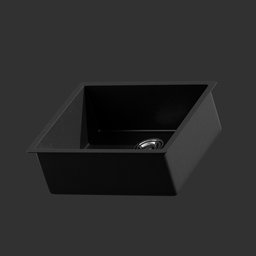
Label: appliances